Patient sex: M
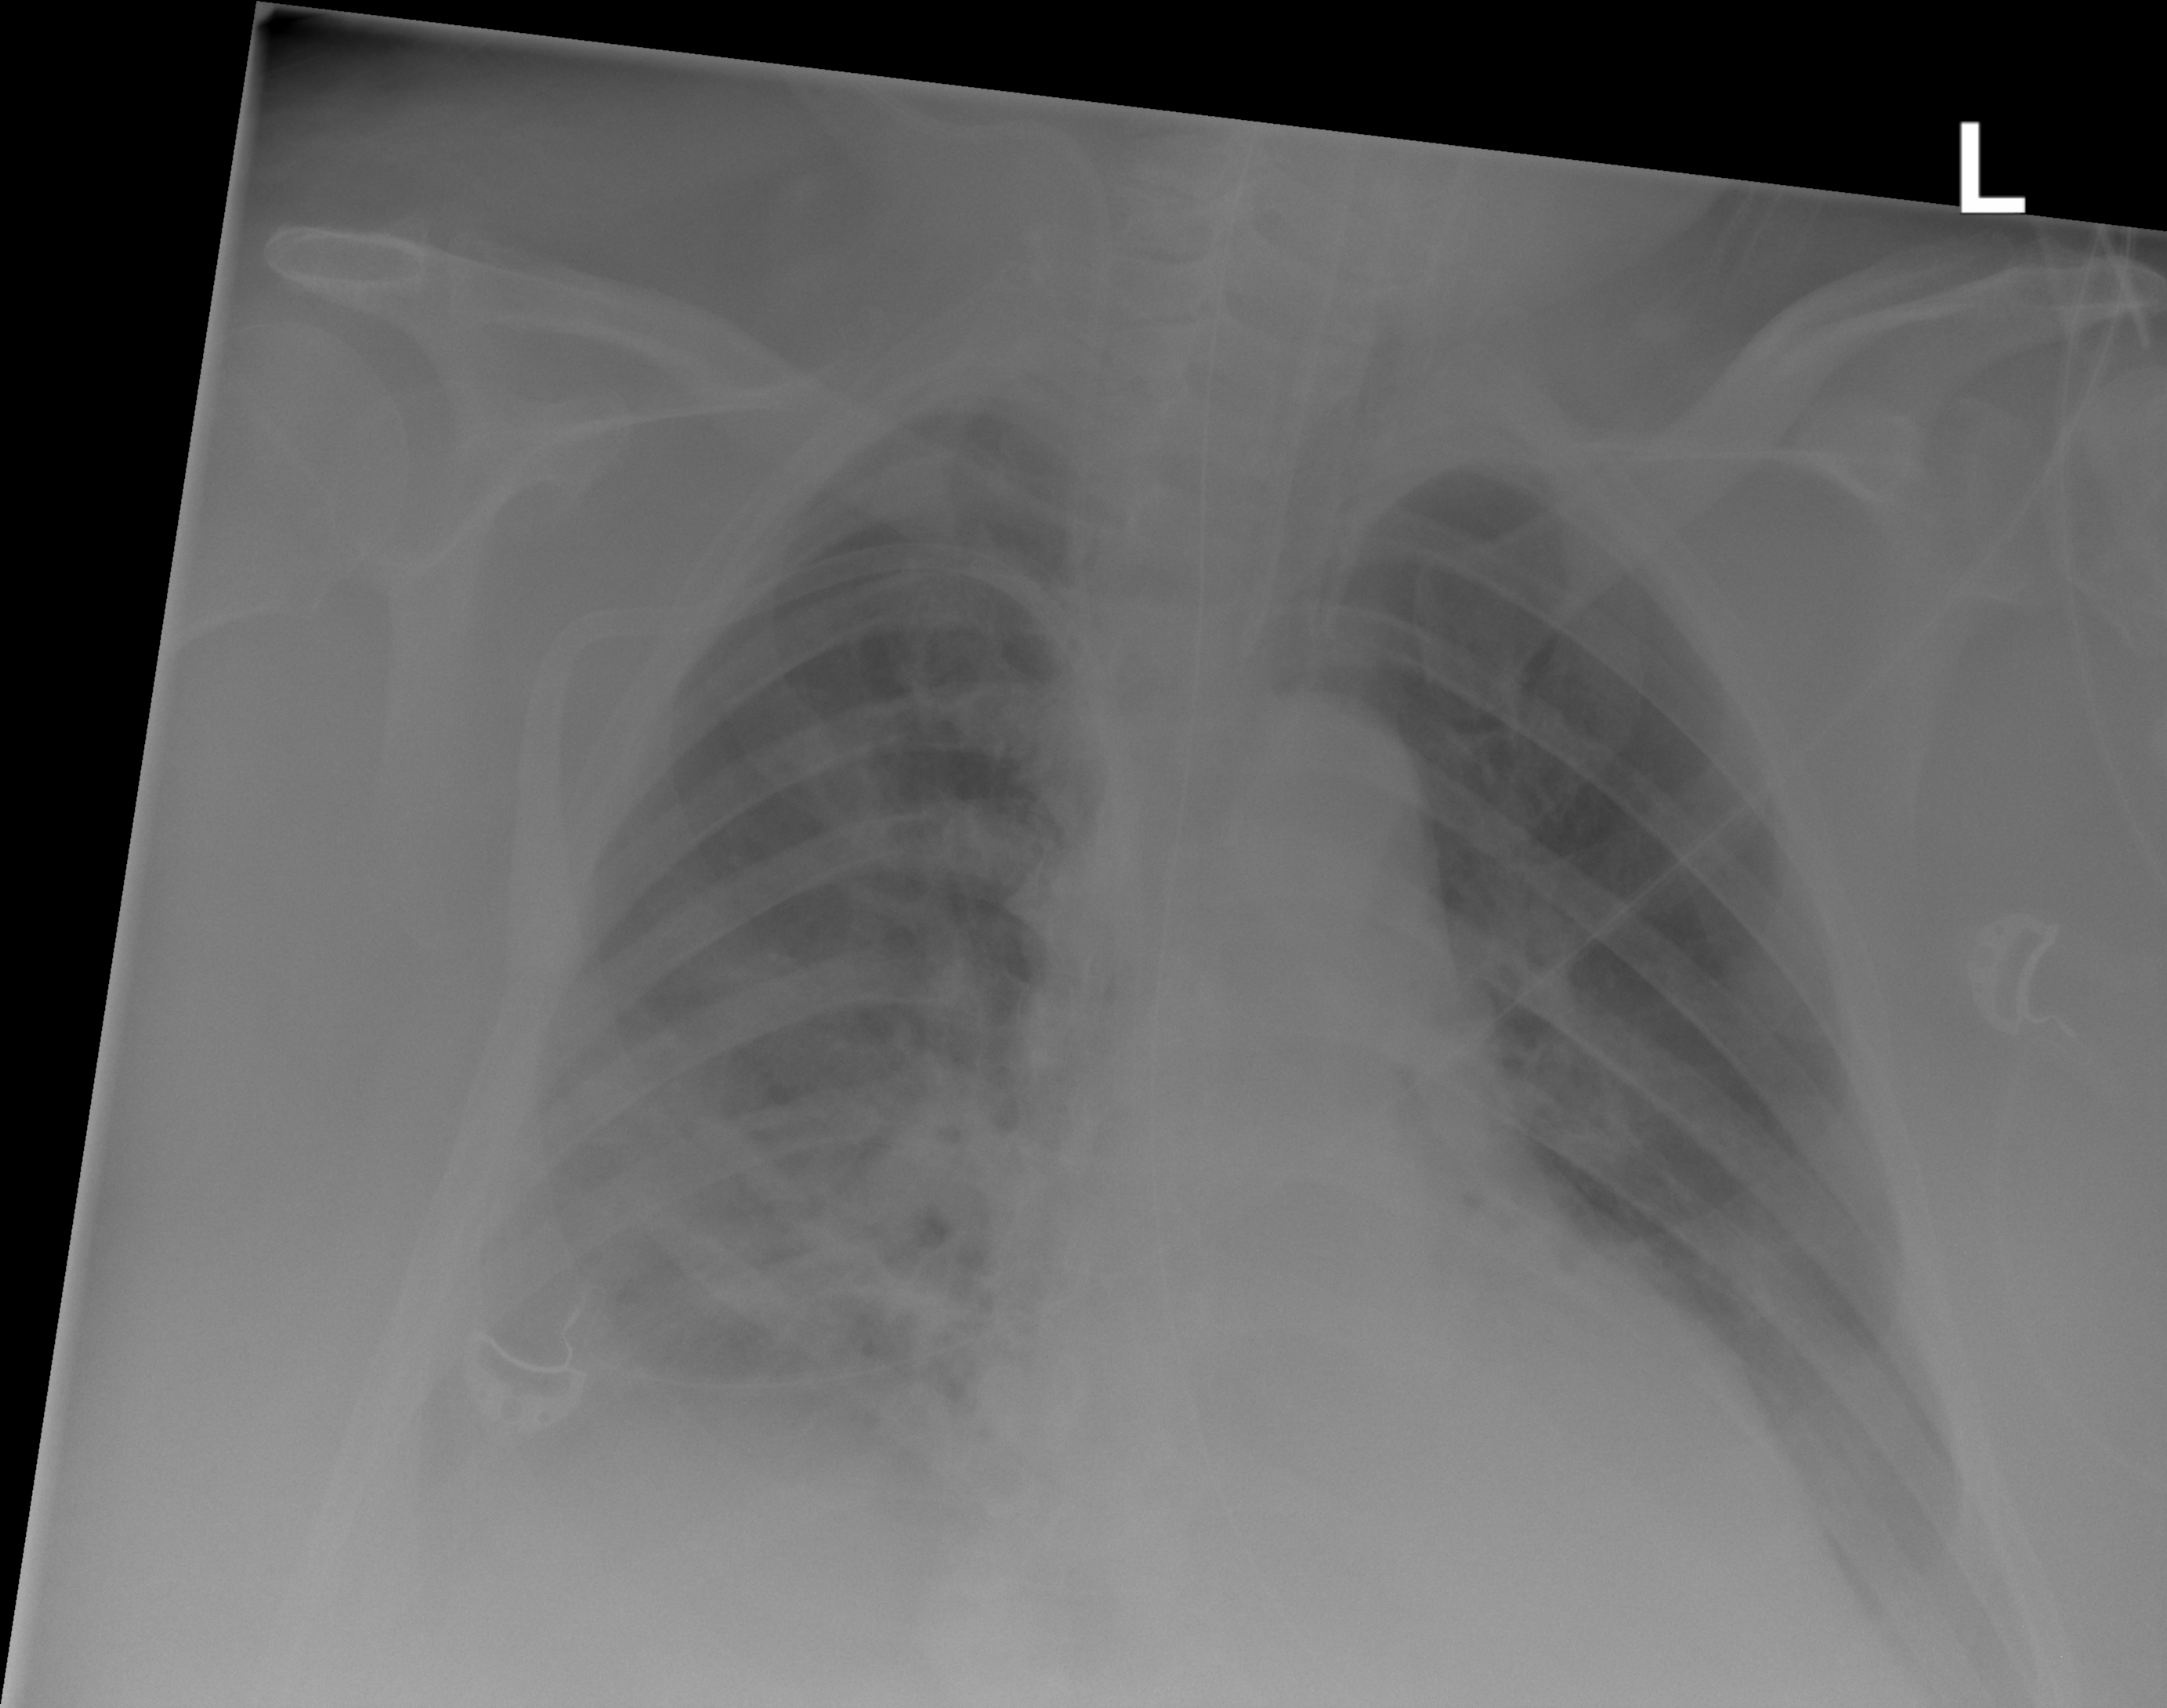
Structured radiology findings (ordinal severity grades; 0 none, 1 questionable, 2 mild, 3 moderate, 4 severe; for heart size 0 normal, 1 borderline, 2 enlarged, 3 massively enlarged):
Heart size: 2
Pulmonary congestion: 2
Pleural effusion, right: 2
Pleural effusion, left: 2
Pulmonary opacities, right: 2
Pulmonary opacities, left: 2
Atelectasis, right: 2
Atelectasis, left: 2